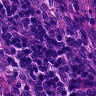
Metastatic tissue present: no